Field crop: tomato
Growth stage: 1
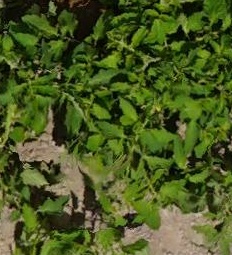
Species: tomato